Interaction volume radius: 5 \u00c5
Interaction volume height: 10 \u00c5
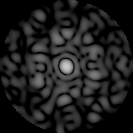
Disorder parameter: 0.8731